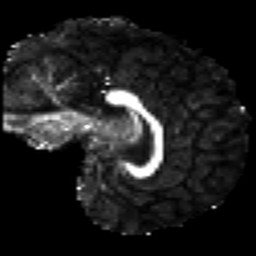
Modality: FA
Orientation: sagittal
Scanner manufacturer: siemens
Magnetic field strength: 3 T
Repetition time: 7.8 s
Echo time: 0.09 s